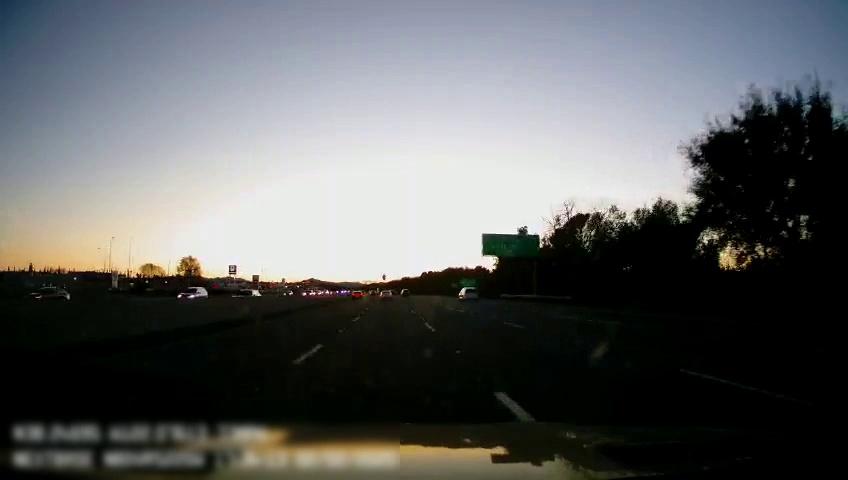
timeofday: Day
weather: Sunny
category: Drivable Space
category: Vehicles | Car
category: Vehicles | Car
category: Vehicles | SUV
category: Vehicles | SUV
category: Vehicles | SUV
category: Vehicles | Car
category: Vehicles | SUV
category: Vehicles | SUV
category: Lanes | Current Lane
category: Lanes | Alternate Lane
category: Lanes | Alternate Lane
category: Lanes | Current Lane
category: Lanes | Alternate Lane
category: Lanes | Alternate Lane
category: Traffic | Signs
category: Traffic | Signs